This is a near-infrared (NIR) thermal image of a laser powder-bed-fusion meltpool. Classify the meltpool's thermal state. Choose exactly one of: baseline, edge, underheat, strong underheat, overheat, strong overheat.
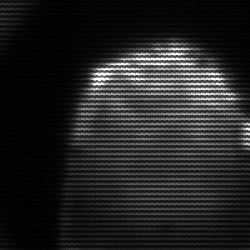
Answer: edge